Question: I am creating a template. All xhtml/css work is done but a jquery image gallery. There are too many jquery galleries around and i do not know how to customize them according to situation
This is a three column template..First column has navigation. second column will have image selected from thumbnails of 3rd column. Also there are up/down buttons in 3rd column that rotate thumbnails. ON clicking a thumbnail image should load in 2nd column's image div.
Do i have to provide any more info?

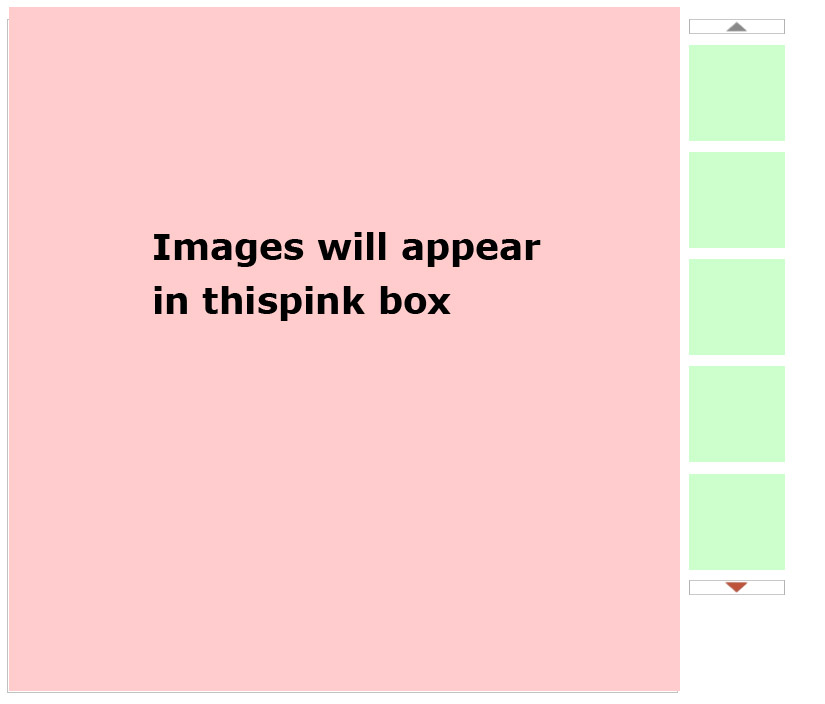
Answer: Since you haven't actually asked a question, I'm going to assume you're asking how to get started. You also haven't given your HTML structure, so I'm going to have to assume that too.
HTML structure
'''
<div id="gallery">
<img id="main_image" />
<div>
<img src="image1-thumbnail.jpg" />
<img src="image2-thumbnail.jpg" />
<img src="image3-thumbnail.jpg" />
<img src="image4-thumbnail.jpg" />
</div>
</div>
'''
Start off by creating a jQuery plugin:
'''
(function ($) {
$.fn.gallery = function () {
};
})(jQuery)
'''
This ensures that your code will be completely re-usable and won't cause naming clashes if you want to use it with another framework in future. Next you want to add a click event to each thumbnail to make it modify the SRC of the main image:
'''
(function ($) {
$.fn.gallery = function () {
this.find($(this).attr('id') + '>div>img').click(function () {
$(this).siblings('img').removeClass('selected');
$(this).addClass('selected');
var mainImageSrc = $(this).attr('src').replace('-thumbnail','');
$(this).parent().siblings('img').attr('src',mainImageSrc);
});
return this; // jQuery plugins should (nearly) always return this to make them chainable
};
})(jQuery);
'''
Finally call your function:
'''
jQuery(function ($) {
$('#gallery').gallery();
});
'''
This code should provide the basic functionality. I'll leave you to work on making the thumbnails scrollable, and if you really feel up to it, making a fade between images (hint: you need two img tags, with CSS to lay them on top of each other, then '.animate()' the opacity to fade between them). Hopefully this should get you going though.